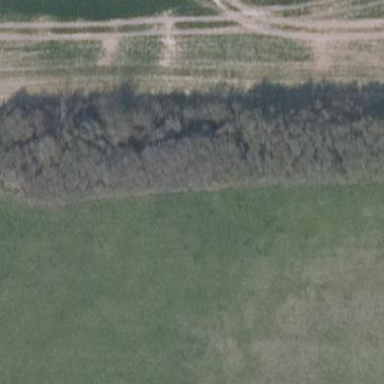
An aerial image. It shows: Patch of scrub vegetation.